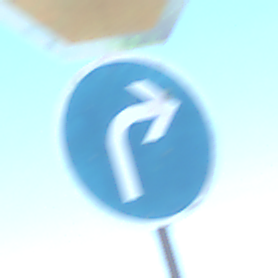
Verkehrszeichen: VorgeschriebeneFahrtrichtungRechts
Zusatzzeichen oben: Stop
Umgebung: Outdoor, Nature
Tageszeit: MorningAfternoon
Wetter: Clear
Licht: Natural
Jahreszeit: Autumn
Kontrast: HighContrast